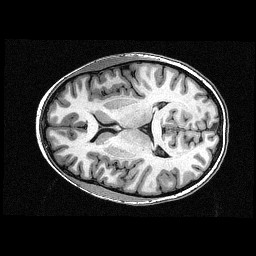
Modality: T1w
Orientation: axial
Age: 28
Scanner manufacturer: siemens
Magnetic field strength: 3 T
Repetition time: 2.3 s
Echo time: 0.00336 s